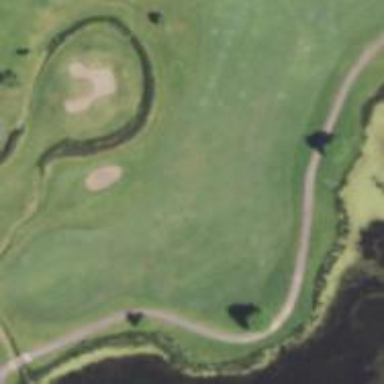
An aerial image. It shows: Golf hole.